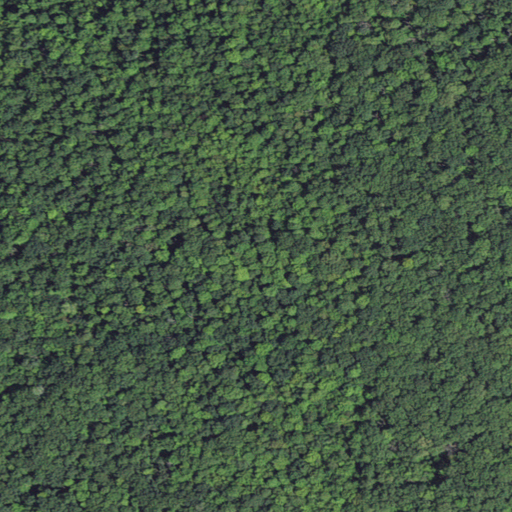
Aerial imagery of mountain in Wisconsin named Sauk Hill containing only deciduous forest